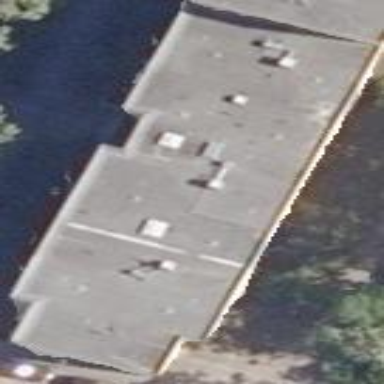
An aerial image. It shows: Apartment building with flat roof.